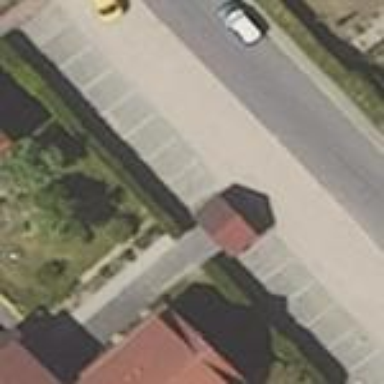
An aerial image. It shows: Parking area with paving stones surface.